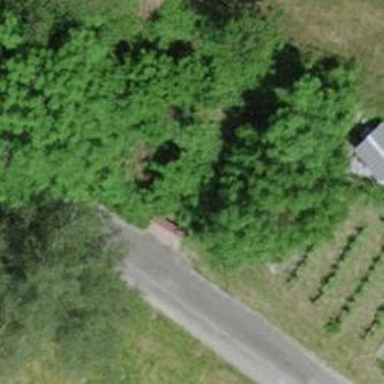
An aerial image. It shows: Red bench.